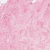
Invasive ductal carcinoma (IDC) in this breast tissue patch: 0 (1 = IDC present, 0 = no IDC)